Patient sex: F
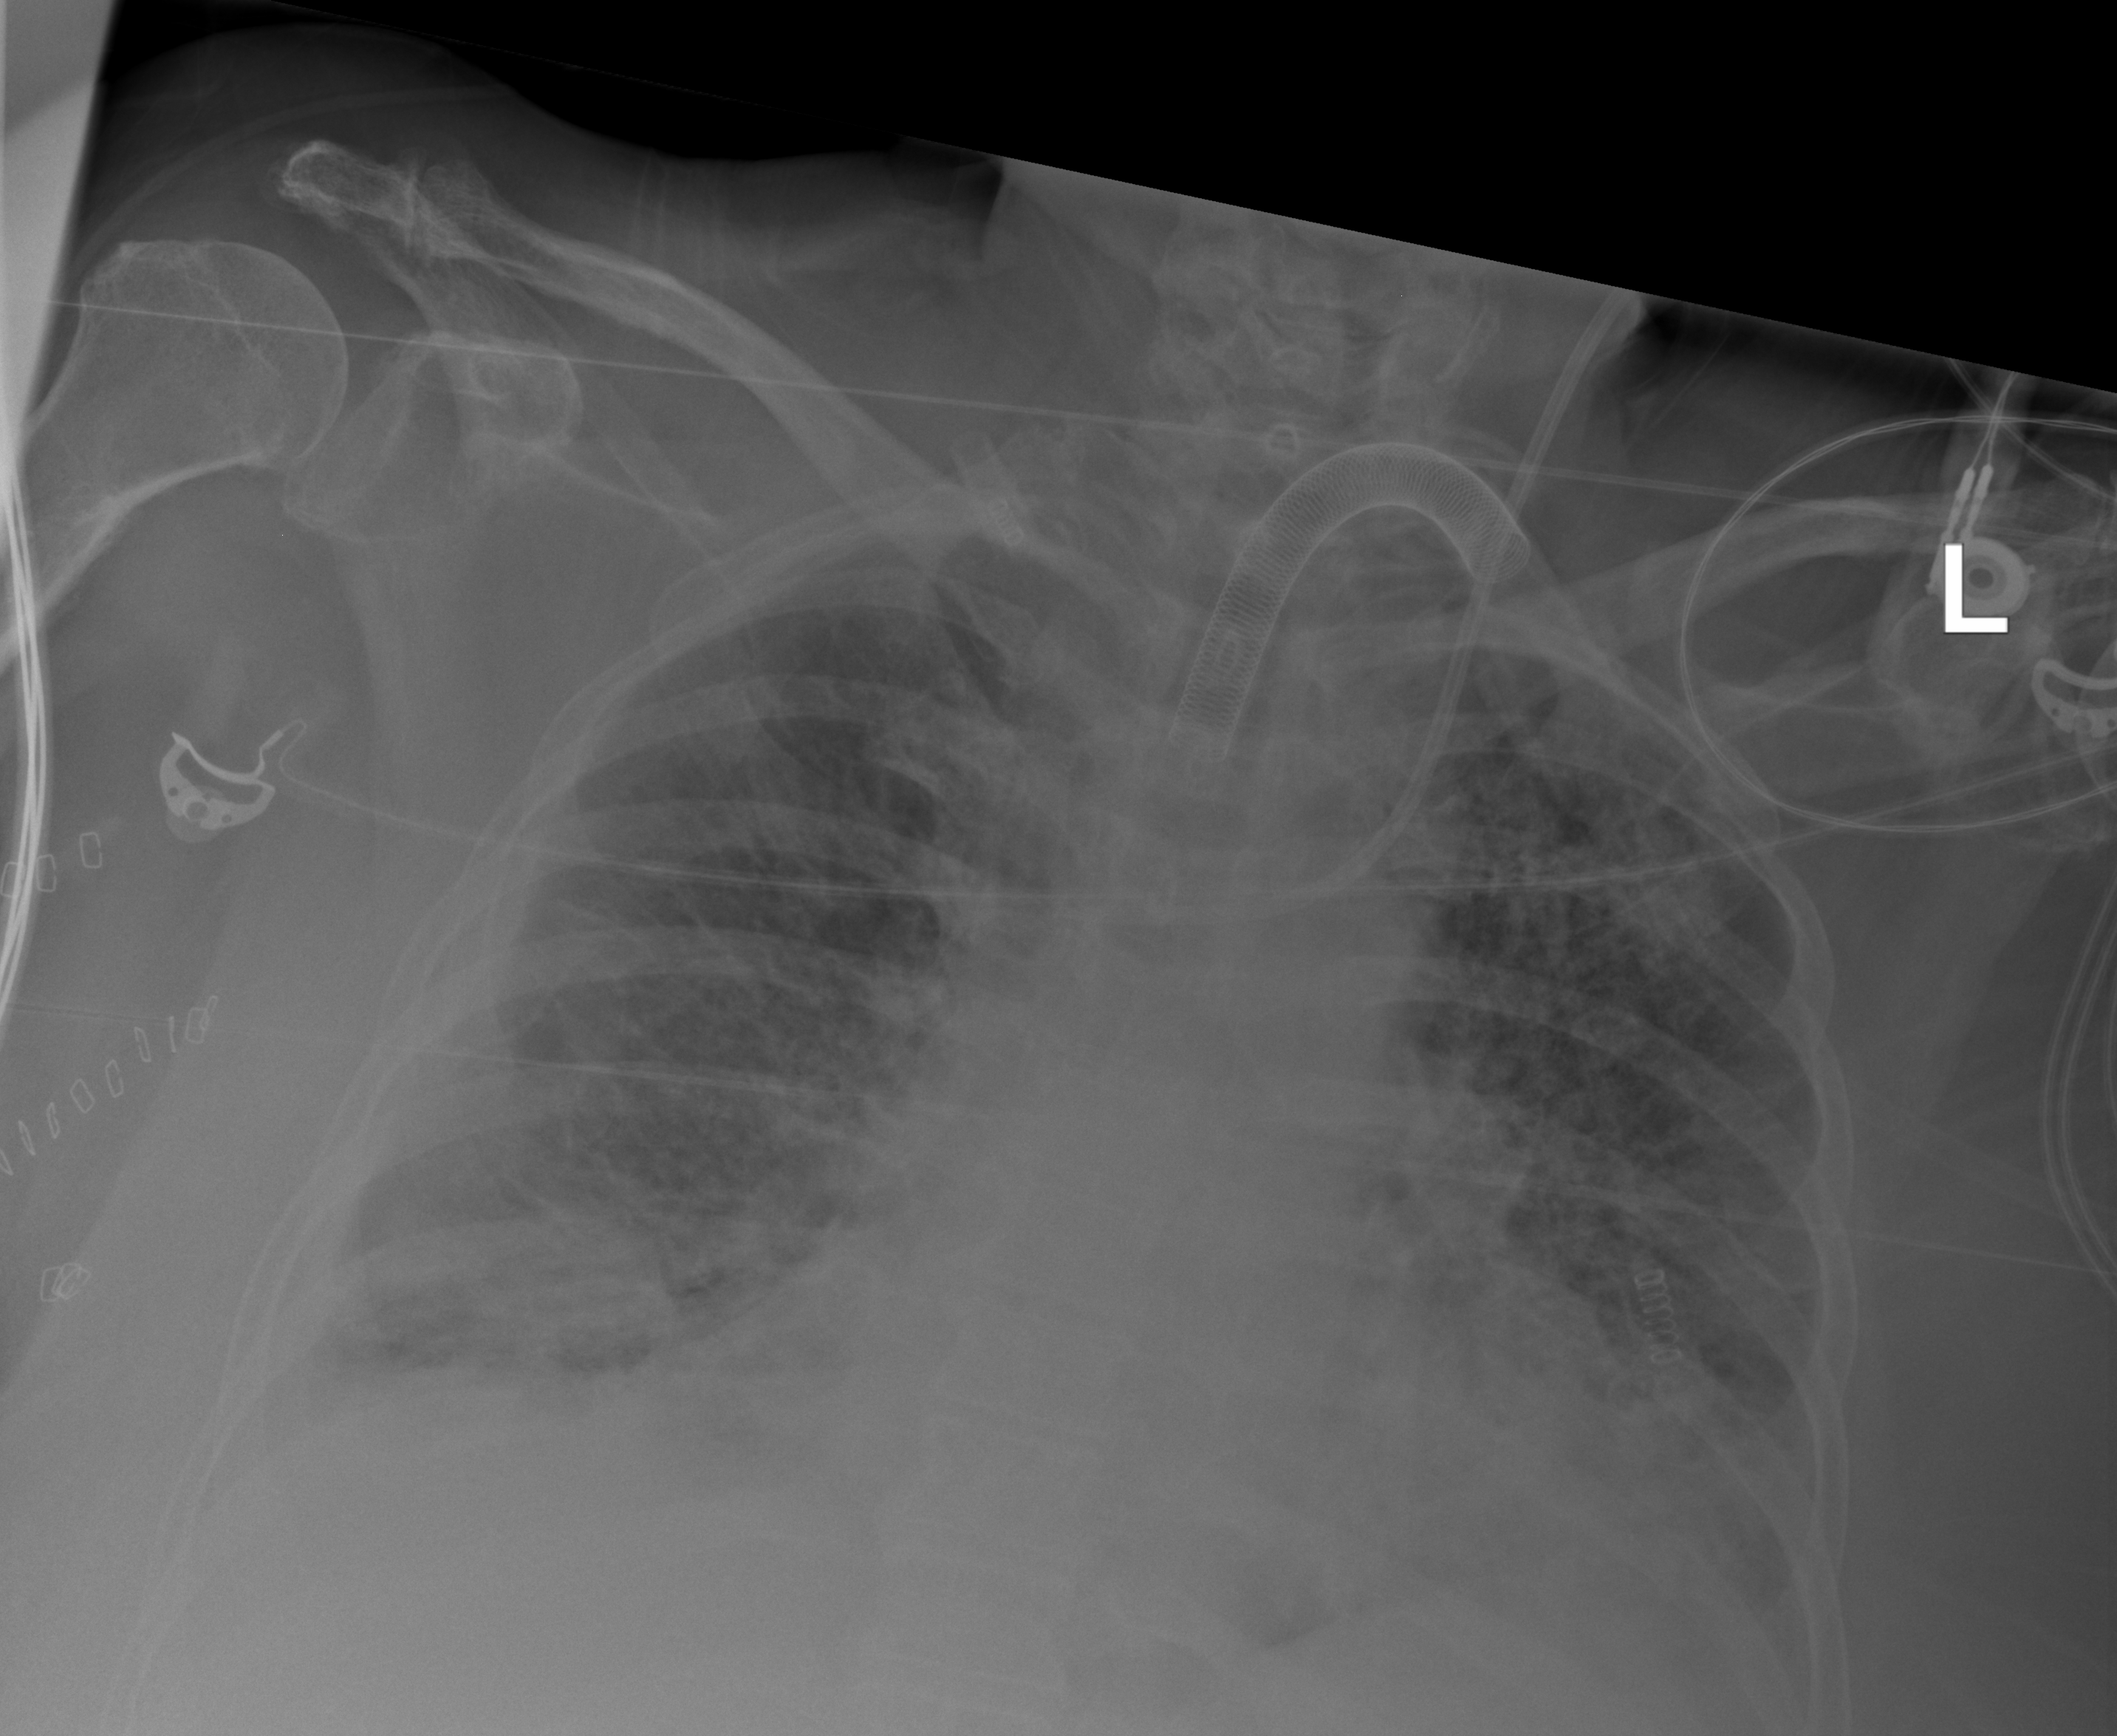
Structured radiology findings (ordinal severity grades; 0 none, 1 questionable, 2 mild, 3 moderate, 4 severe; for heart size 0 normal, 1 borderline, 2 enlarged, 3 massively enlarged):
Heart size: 2
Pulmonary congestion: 2
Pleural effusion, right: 2
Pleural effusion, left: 2
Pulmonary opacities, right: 3
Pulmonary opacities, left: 3
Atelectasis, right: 3
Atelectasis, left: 2